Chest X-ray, AP view. Patient: 37 years old, sex M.
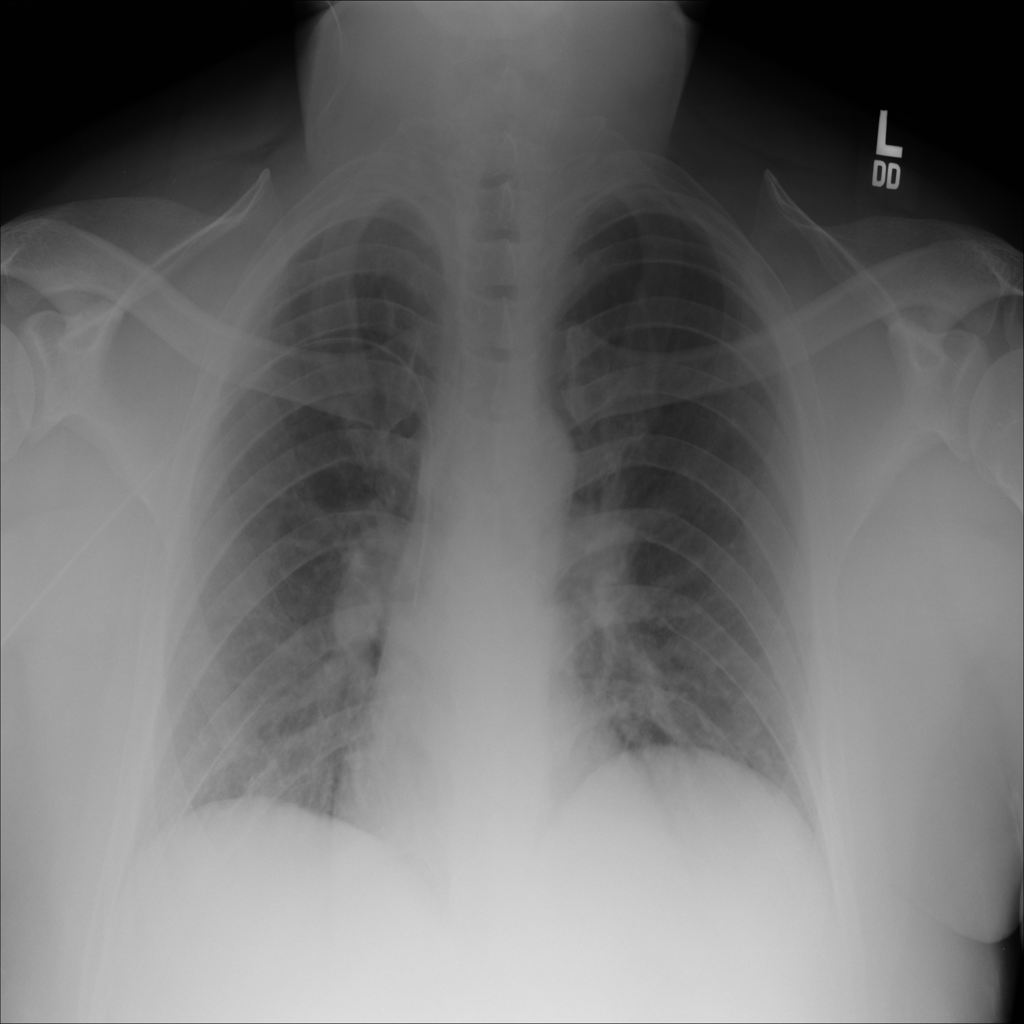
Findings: No Finding